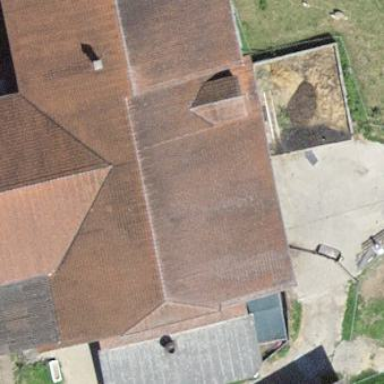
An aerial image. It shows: Farm building.